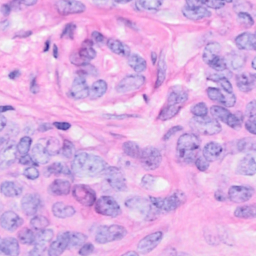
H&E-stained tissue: Breast